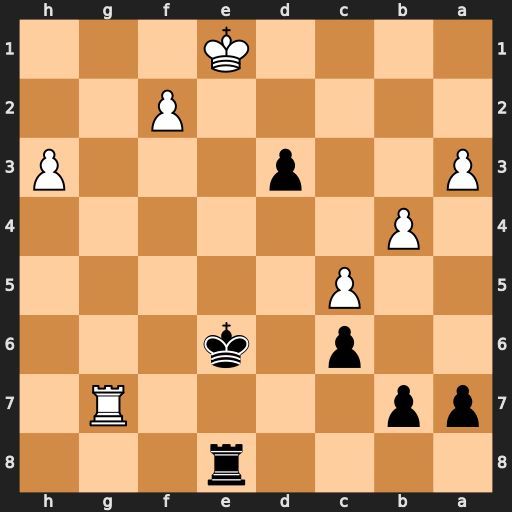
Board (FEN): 4r3/pp4R1/2p1k3/2P5/1P6/P2p3P/5P2/4K3
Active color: b
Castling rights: -
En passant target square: -
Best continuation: Kf6+ Kd2 Kxg7